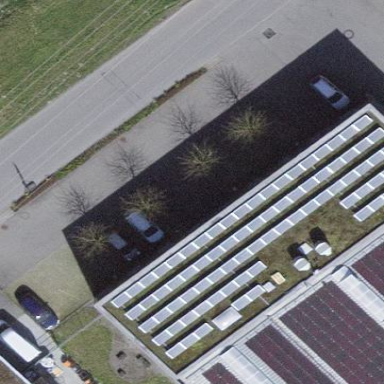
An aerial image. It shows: Solar power generator.